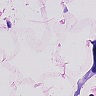
Metastatic tissue present: no